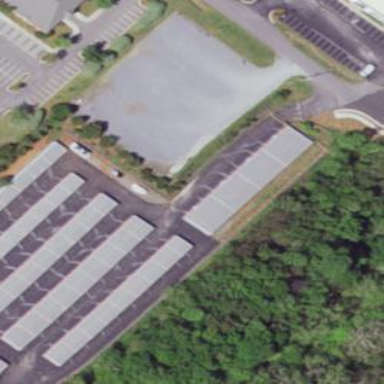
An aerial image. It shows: Storage rental shop located in building.